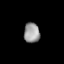
Tissue: lung
Cell type: Epithelial cells
Senescence score: 0.2411
Nuclear area (px): 311
Mean DAPI intensity: 152.489